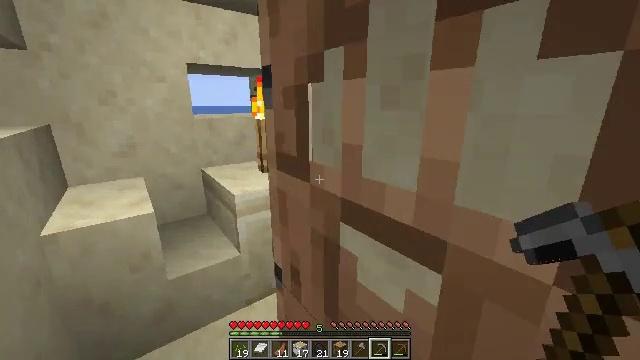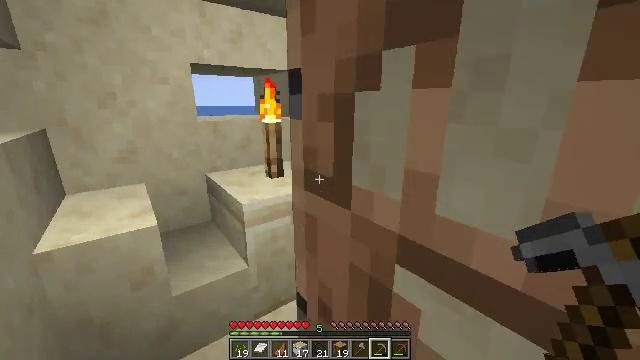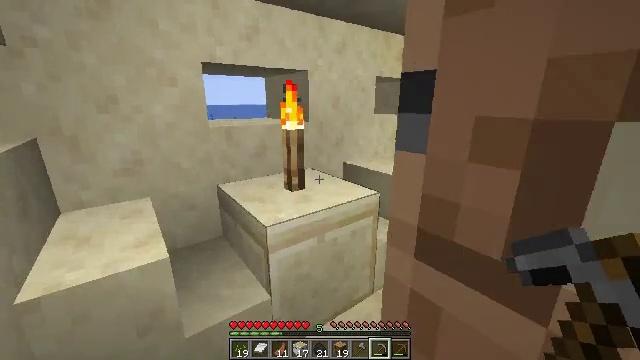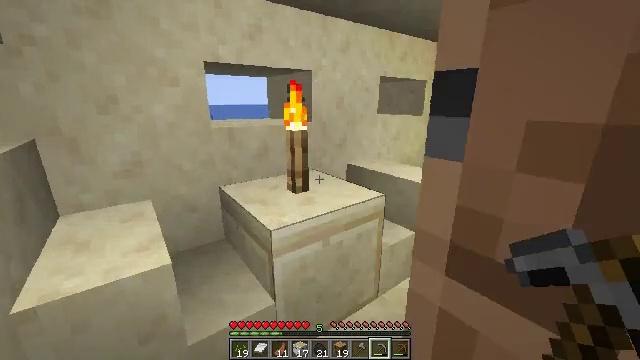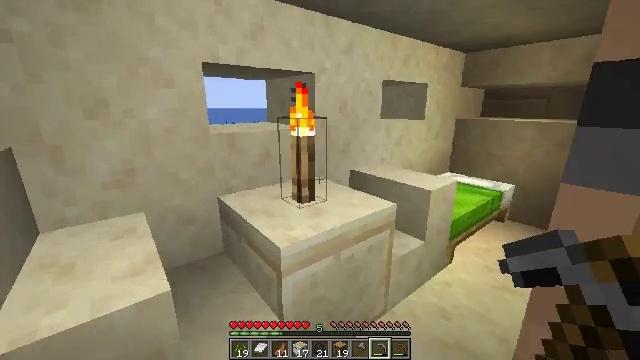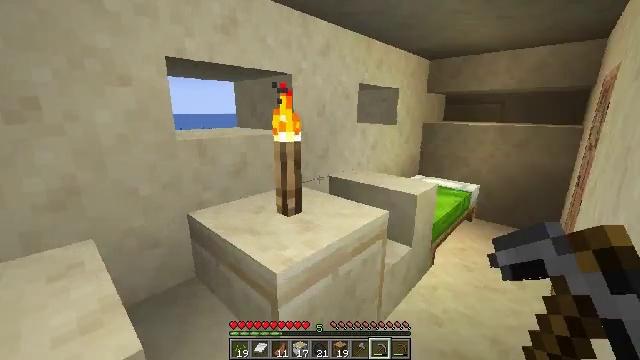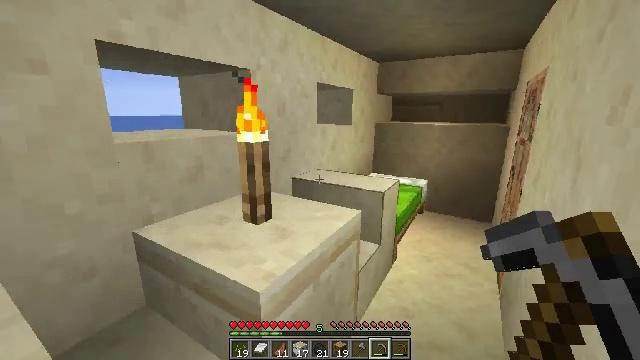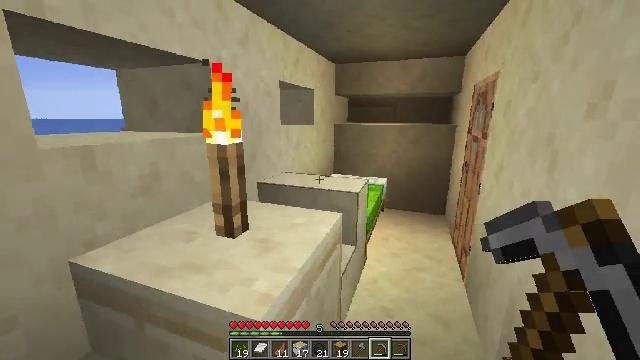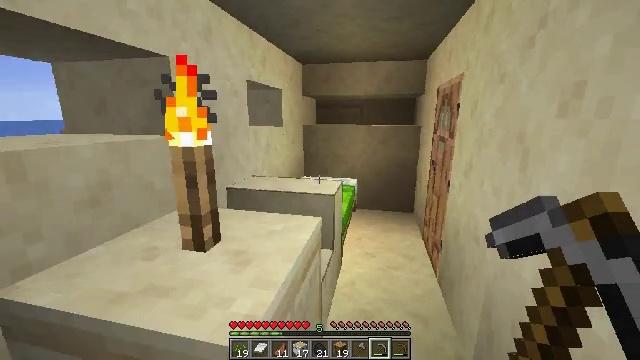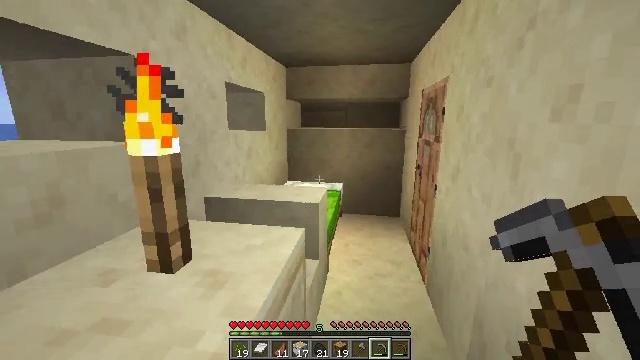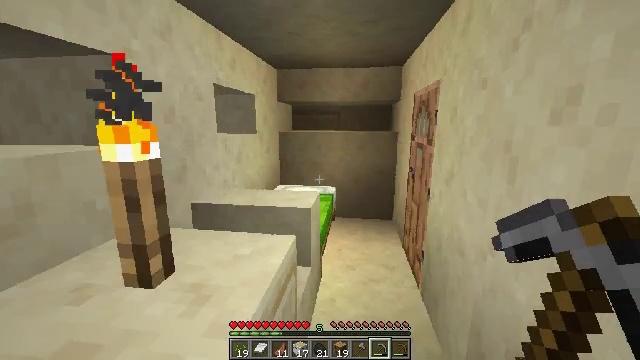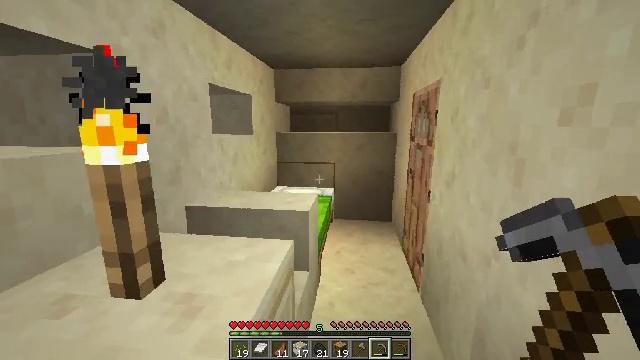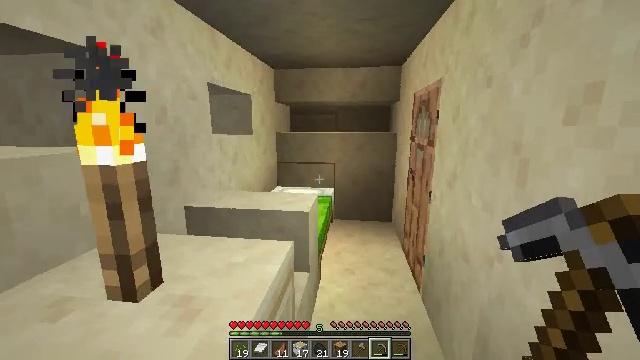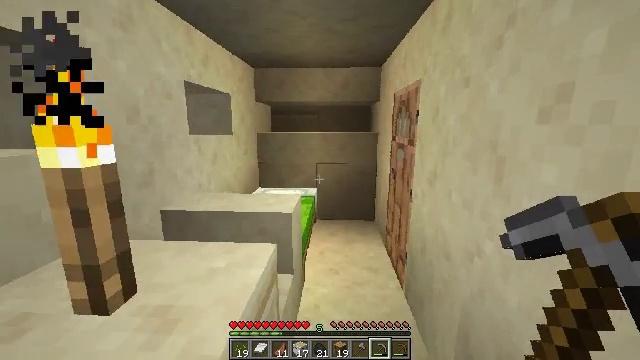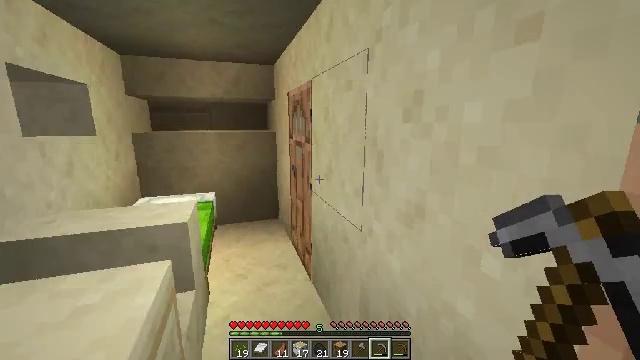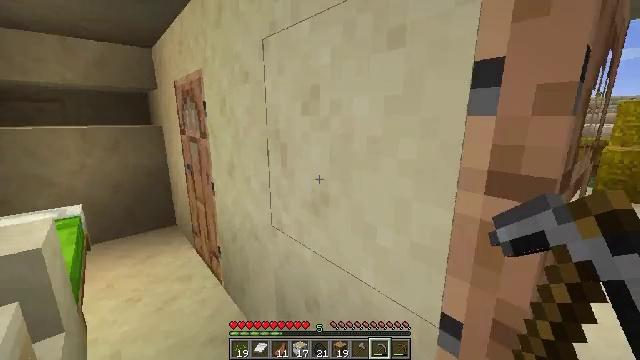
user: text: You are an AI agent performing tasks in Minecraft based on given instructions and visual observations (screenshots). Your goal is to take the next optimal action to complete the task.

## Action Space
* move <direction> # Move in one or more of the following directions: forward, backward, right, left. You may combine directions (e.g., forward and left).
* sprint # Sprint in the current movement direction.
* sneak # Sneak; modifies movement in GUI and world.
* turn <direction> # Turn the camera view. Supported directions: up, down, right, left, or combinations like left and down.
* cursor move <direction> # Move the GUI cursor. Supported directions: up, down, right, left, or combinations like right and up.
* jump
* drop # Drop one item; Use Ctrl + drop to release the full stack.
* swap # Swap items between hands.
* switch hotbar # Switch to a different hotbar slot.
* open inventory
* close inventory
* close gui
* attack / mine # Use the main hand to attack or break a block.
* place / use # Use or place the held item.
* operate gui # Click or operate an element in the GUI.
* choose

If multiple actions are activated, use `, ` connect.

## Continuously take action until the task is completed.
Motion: motion action
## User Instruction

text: Recycle the blast furnace by breaking it.
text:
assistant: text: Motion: move forward and move left
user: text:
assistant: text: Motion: move forward and move left
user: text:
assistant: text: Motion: move forward and move left
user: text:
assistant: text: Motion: move forward and move left, turn right
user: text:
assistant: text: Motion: move forward and move left, turn right and up
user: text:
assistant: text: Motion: move forward and move left, turn right
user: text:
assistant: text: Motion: move forward and move left, turn right
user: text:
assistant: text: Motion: move forward and move left, turn right
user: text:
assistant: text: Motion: move forward and move left, turn right
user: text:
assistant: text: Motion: turn right
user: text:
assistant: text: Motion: no_op
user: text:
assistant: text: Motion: no_op
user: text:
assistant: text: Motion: turn right
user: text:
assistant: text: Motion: turn right
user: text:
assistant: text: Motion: turn right and down
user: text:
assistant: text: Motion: move right, turn right
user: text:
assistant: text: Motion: move right
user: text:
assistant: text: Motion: move forward and move right, turn left
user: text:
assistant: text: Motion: move forward and move right, turn left
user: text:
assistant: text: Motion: move forward and move left, turn left
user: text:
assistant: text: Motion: move forward and move left, turn left
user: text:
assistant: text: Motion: move forward and move left
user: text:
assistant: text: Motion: move forward and move left
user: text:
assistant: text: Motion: move forward and move left, turn right
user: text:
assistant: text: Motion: move forward and move left, turn right
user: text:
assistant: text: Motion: move forward and move left, turn right
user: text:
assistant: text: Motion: move forward and move left
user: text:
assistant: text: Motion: move forward and move left
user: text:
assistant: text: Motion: move forward and move left
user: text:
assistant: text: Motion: move forward and move left